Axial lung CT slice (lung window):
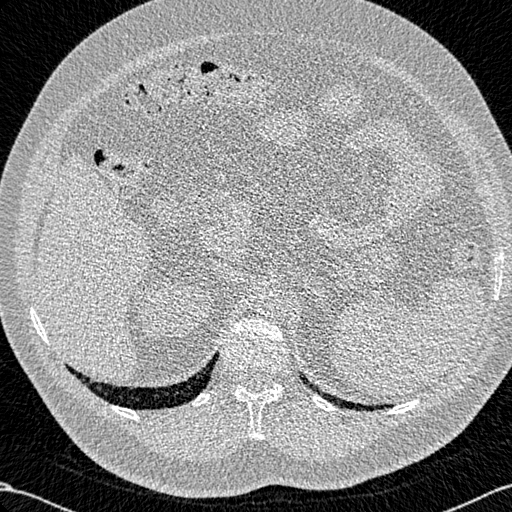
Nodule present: no